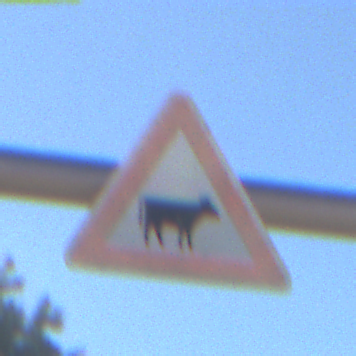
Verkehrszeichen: ViehtriebLinks
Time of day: MorningAfternoon
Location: Outdoor (Suburban)
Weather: PartlyCloudy
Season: NotSpecified
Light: Natural